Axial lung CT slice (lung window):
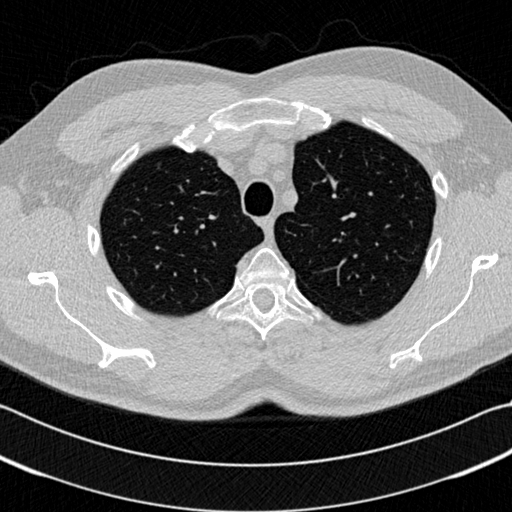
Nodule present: no